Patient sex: F
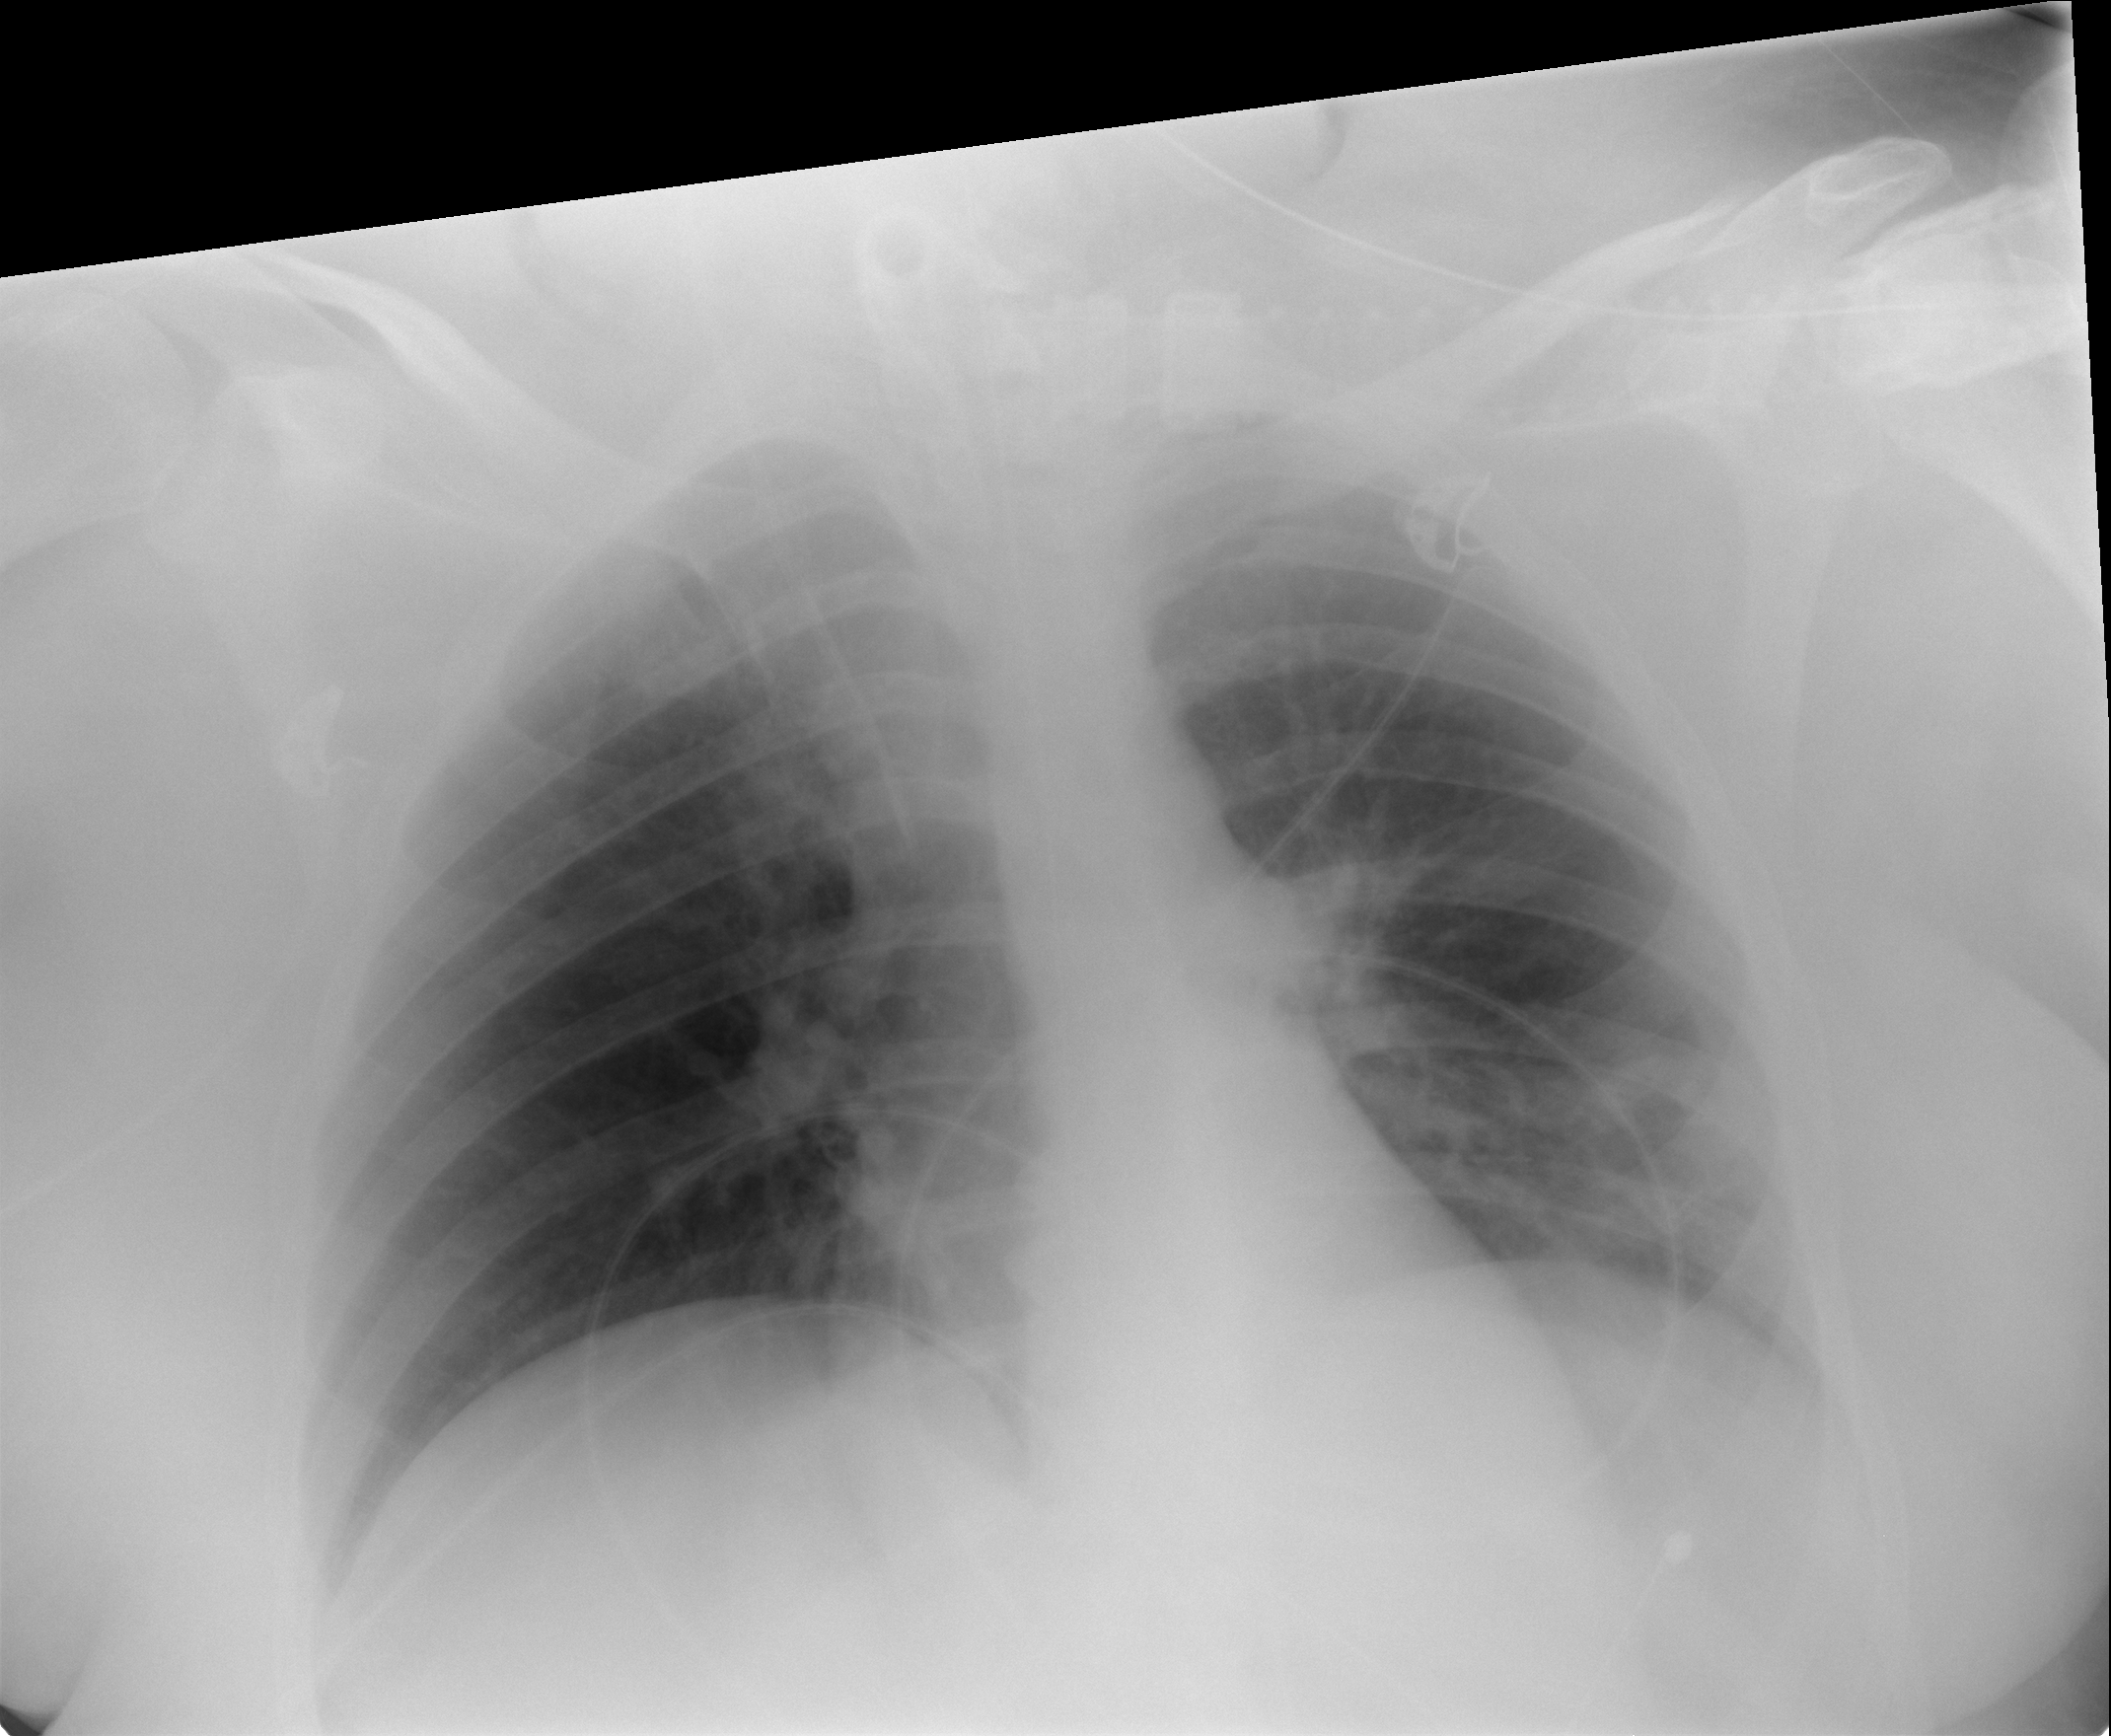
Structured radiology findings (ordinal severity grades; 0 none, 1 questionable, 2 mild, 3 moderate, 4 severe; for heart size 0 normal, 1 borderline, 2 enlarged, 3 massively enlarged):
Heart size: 0
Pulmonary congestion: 1
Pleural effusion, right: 0
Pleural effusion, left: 0
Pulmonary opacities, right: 0
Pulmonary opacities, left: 2
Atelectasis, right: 0
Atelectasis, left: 2